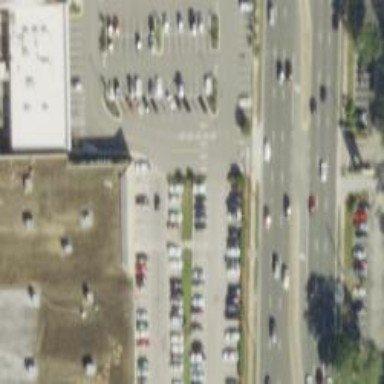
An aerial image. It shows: Parking space is available.